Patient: sex F, age 34
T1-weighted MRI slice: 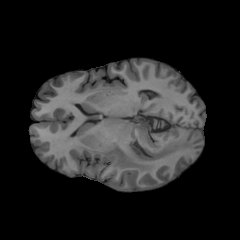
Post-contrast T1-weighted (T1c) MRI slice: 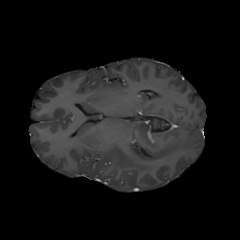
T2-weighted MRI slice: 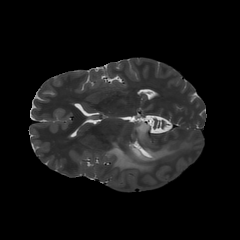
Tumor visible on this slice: yes
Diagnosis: Astrocytoma, IDH-mutant
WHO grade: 3